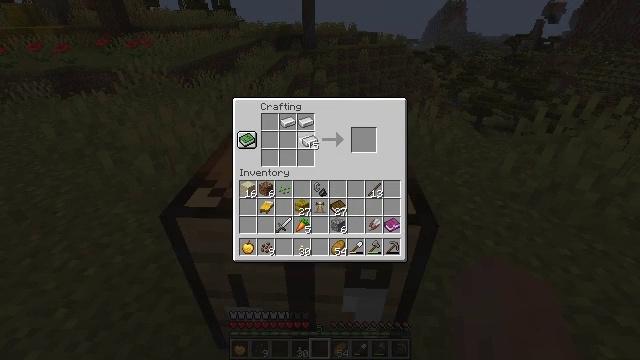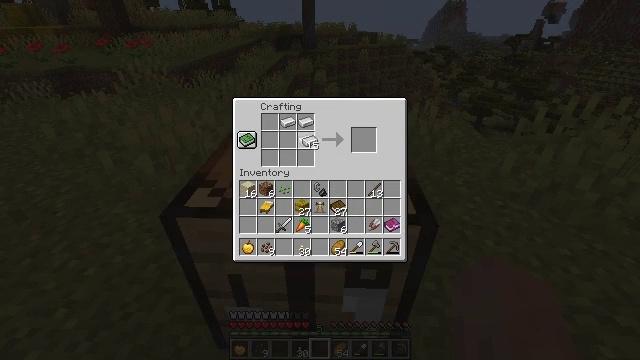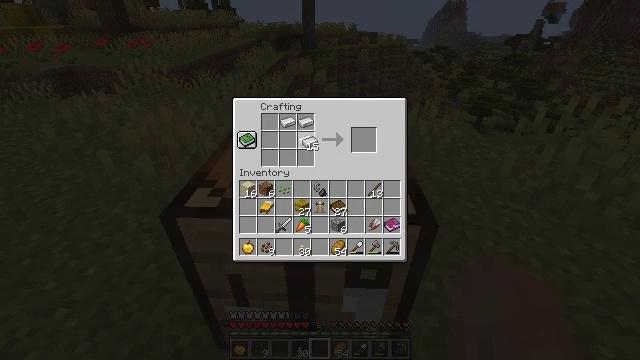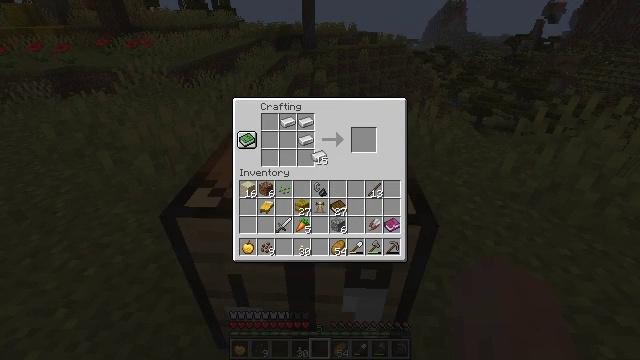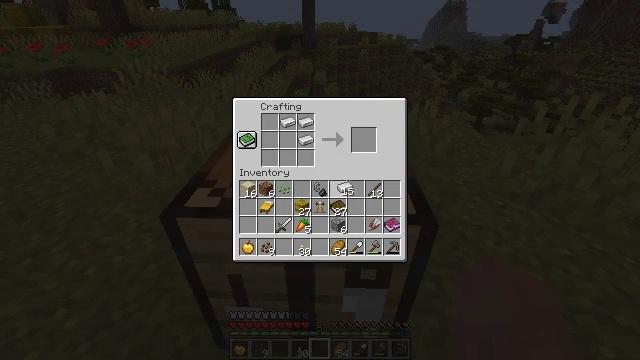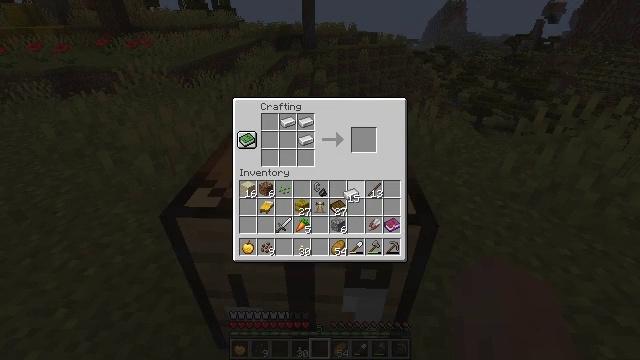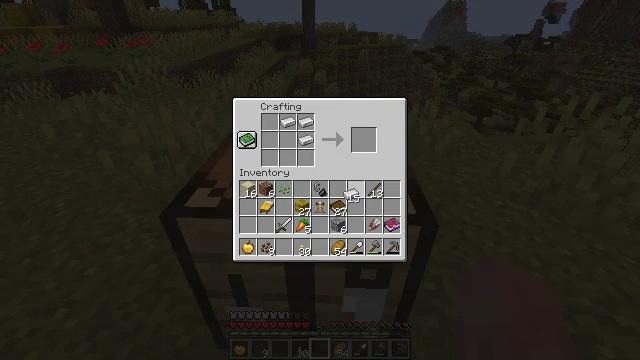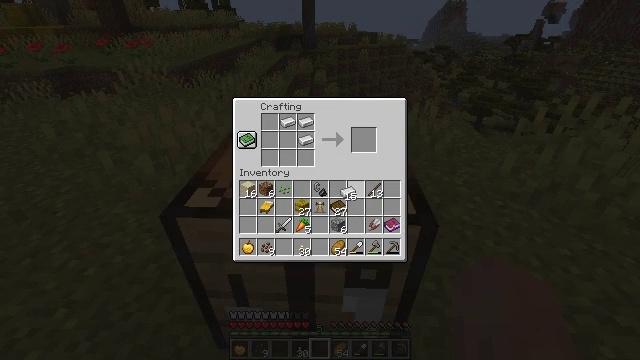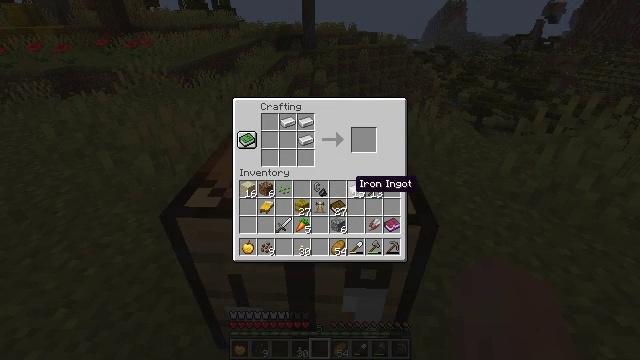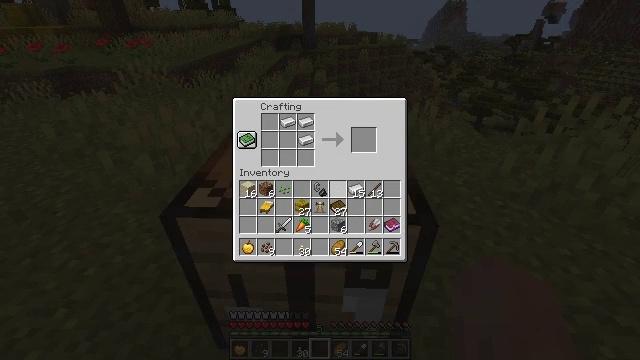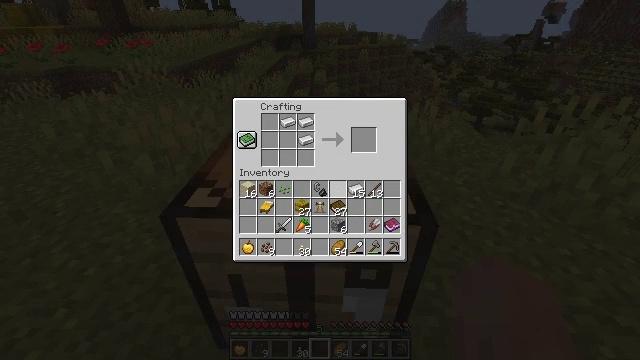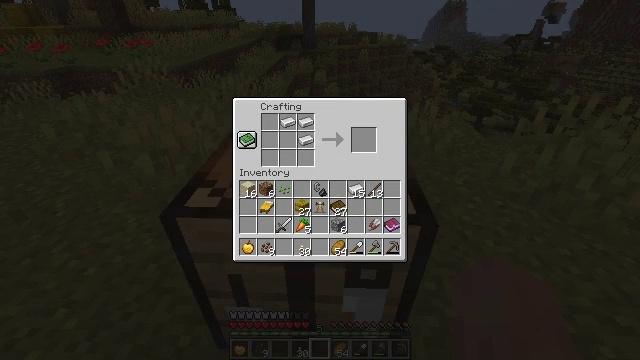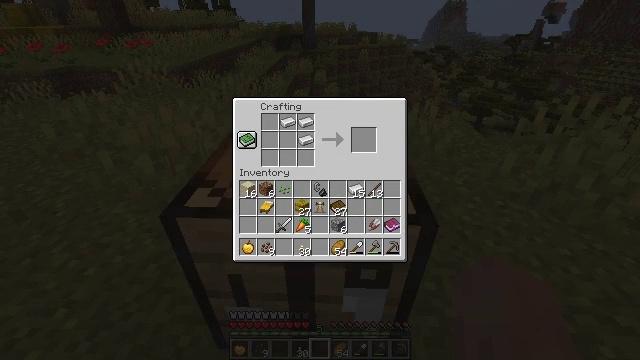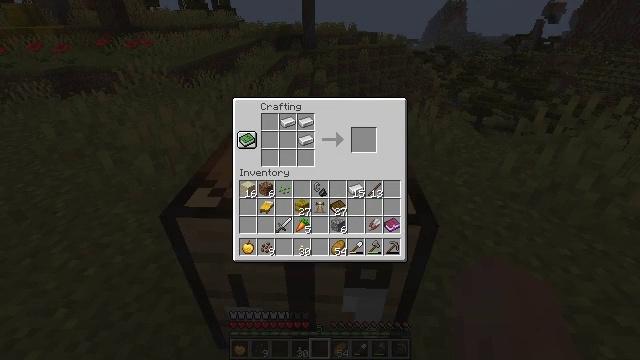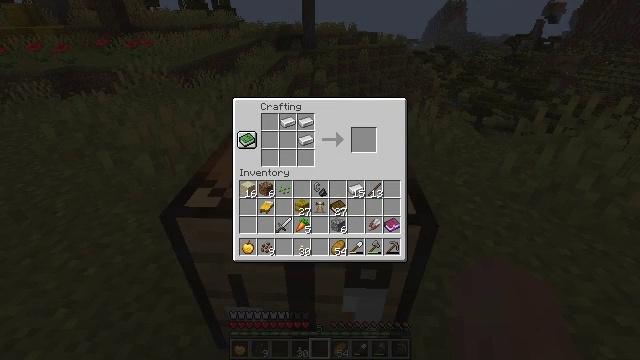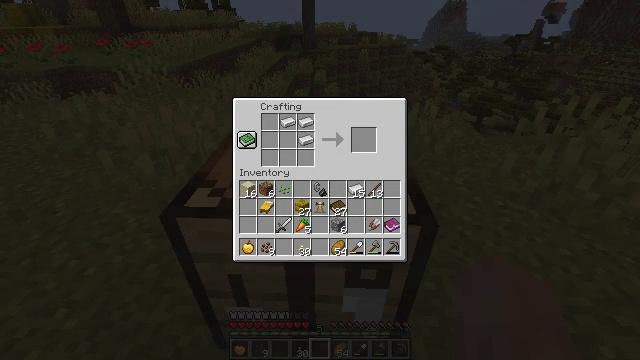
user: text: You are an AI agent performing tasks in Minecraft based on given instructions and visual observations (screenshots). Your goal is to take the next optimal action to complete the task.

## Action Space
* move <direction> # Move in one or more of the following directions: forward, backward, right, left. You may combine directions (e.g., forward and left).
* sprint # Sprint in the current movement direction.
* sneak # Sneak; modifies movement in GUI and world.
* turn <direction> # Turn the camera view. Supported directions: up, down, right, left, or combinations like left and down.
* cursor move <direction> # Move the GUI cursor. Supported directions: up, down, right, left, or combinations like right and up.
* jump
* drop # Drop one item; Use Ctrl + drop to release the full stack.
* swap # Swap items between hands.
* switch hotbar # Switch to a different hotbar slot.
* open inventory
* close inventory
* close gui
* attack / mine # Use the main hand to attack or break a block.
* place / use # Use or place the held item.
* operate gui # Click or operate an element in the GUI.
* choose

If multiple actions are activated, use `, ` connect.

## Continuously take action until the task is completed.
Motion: motion action
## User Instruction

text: Prepare an iron axe on the crafting table.
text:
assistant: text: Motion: no_op
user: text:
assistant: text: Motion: no_op
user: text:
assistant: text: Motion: cursor move right and down
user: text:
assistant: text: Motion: cursor move right and down
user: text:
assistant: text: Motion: operate gui
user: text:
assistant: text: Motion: operate gui
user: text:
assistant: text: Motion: operate gui
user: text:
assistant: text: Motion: no_op
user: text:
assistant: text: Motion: no_op
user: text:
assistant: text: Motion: no_op
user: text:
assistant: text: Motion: cursor move left and up
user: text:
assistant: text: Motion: cursor move up
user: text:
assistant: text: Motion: no_op
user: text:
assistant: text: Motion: no_op
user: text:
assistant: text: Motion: cursor move up
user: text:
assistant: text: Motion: cursor move left
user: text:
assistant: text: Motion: no_op
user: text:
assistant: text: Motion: no_op
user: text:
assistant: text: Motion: cursor move right
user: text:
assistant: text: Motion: cursor move right and down
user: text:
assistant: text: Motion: cursor move right and down
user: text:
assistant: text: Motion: no_op
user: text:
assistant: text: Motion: no_op
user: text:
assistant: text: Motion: no_op
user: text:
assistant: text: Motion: no_op
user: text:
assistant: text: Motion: operate gui
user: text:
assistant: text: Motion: operate gui
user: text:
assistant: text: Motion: cursor move left and up
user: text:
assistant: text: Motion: cursor move left and up
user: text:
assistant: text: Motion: cursor move left and up